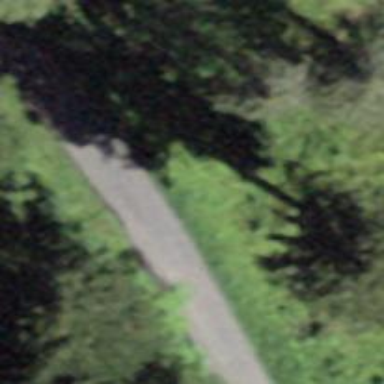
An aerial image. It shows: Unclassified paved road.